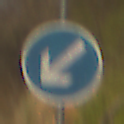
Verkehrszeichen: VorgeschriebeneVorbeifahrtLinks
Umgebung: Outdoor, Nature
Tageszeit: SunriseSunset
Wetter: PartlyCloudy
Licht: Natural
Jahreszeit: NotSpecified
Kontrast: MediumContrast